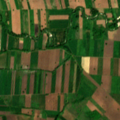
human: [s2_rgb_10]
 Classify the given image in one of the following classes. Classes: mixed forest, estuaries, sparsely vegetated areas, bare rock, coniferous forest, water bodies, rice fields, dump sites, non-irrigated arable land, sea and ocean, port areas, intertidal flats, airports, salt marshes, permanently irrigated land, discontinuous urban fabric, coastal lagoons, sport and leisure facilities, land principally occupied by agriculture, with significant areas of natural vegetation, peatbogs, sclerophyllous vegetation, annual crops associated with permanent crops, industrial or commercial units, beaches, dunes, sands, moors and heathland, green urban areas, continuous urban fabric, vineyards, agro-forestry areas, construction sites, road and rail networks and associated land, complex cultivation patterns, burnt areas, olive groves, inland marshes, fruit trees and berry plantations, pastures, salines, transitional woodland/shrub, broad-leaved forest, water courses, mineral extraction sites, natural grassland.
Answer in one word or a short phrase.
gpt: complex cultivation patterns, land principally occupied by agriculture, with significant areas of natural vegetation